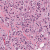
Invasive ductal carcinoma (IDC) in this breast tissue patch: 1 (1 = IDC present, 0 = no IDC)